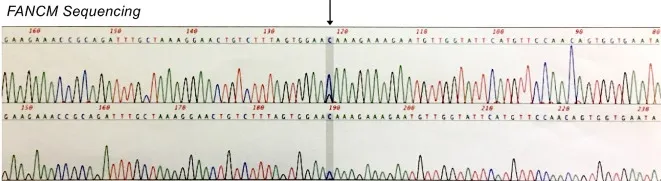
Sanger confirmation of missense mutations identified by whole exome sequencing analysis. (A) Heterozygous FANCM mutation (c.5857C>G, p. Gln1953Glu).
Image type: chart (chart)